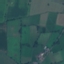
Land use / land cover class: Pasture